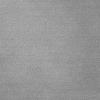
Atmospheric dust classification: dusty